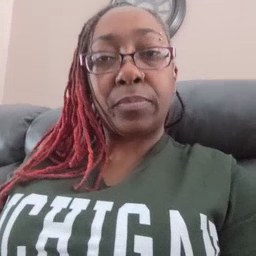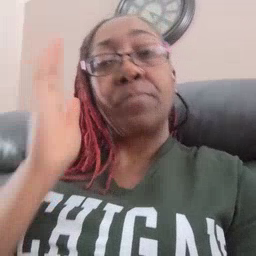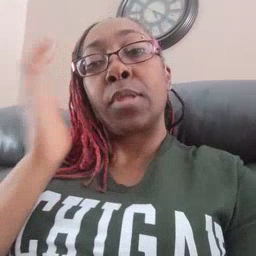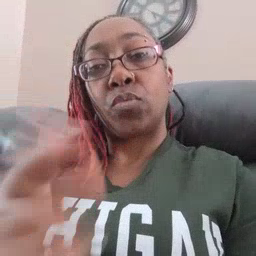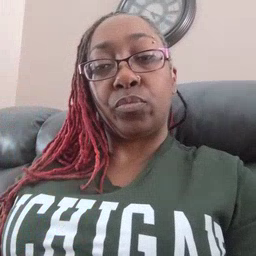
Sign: bedroom